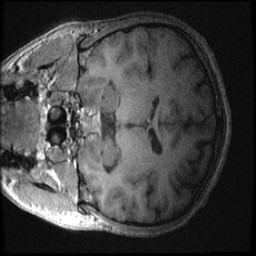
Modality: T1w
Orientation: coronal
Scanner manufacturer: ge
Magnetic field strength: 3 T
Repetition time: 0.007008 s
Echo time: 0.002612 s